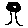
Label: tree